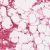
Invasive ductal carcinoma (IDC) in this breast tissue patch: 0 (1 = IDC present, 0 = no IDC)